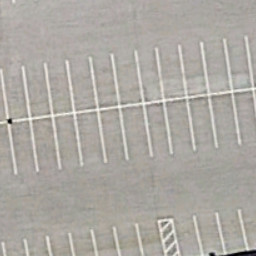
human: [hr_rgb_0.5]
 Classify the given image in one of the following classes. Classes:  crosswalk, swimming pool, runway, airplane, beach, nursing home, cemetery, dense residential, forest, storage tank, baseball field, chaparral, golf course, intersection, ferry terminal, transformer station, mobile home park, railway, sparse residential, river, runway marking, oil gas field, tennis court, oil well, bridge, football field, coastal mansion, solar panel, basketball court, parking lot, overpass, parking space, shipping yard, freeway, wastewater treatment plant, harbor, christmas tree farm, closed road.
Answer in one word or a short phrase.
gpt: parking space